Interaction volume radius: 5 \u00c5
Interaction volume height: 20 \u00c5
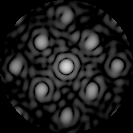
Disorder parameter: 0.309